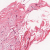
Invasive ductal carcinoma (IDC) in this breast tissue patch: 0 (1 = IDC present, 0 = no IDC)